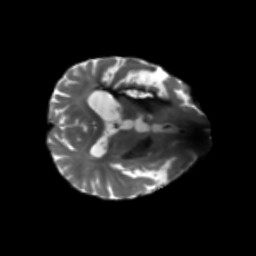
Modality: T2w
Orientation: axial
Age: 67
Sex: female
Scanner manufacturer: siemens
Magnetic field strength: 3 T
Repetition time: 5.25 s
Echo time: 0.08 s